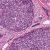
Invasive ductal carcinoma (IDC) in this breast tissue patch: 0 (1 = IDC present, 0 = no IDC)